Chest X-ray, PA view. Patient: 30 years old, sex M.
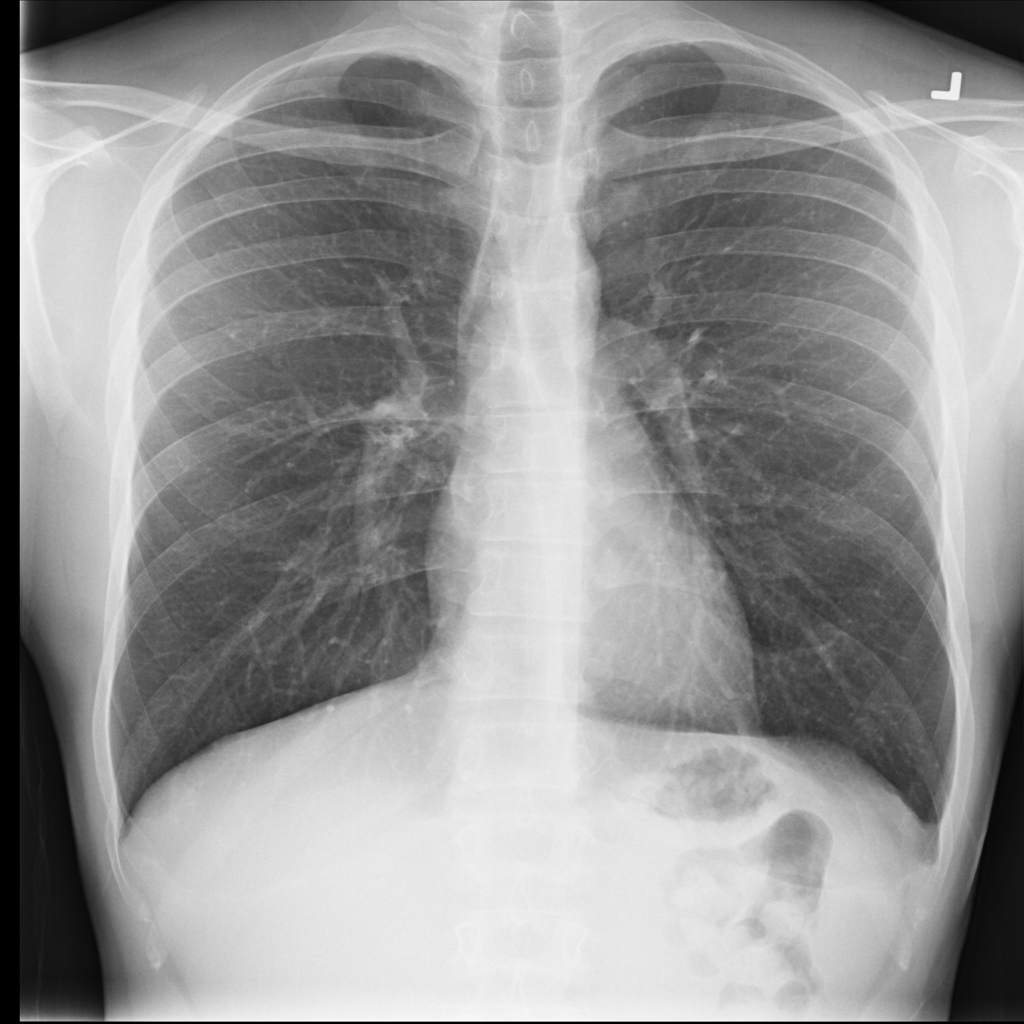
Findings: Infiltration